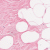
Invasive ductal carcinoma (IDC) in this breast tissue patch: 0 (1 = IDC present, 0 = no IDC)